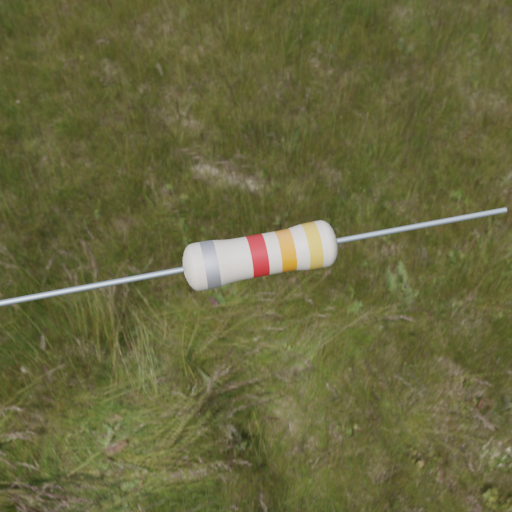
Resistor colour bands (in order): silver, red, orange, gold